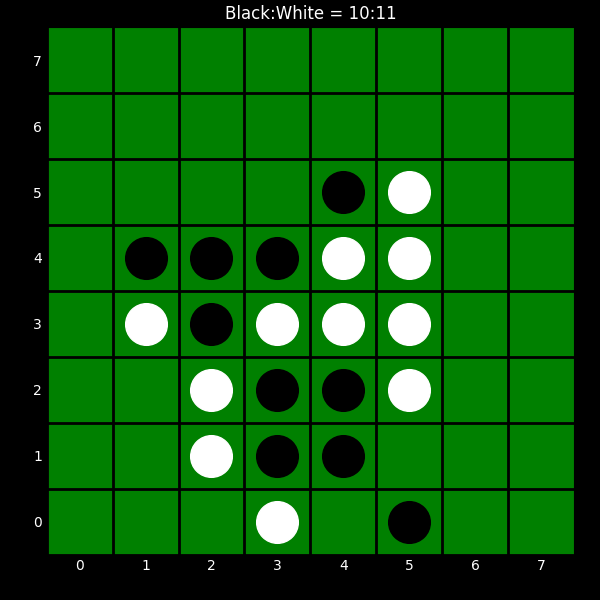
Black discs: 10
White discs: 11